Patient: sex M, age 49
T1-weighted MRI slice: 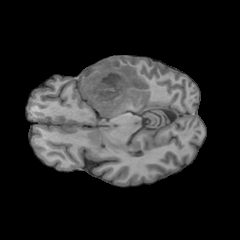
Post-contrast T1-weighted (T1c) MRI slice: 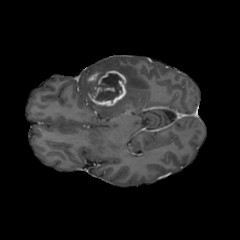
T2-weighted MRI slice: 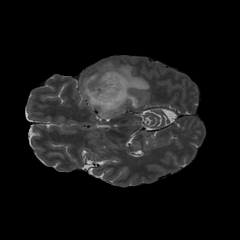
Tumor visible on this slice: yes
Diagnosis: Glioblastoma, IDH-wildtype
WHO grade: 4